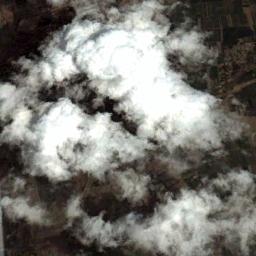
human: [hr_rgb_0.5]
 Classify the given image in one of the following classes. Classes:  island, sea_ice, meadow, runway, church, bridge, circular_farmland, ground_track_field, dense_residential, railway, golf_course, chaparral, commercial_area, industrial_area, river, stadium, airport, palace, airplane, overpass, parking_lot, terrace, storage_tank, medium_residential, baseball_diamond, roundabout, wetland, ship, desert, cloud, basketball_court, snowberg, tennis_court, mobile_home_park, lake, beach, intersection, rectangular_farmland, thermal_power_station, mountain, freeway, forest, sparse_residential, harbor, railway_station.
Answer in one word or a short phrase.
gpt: cloud